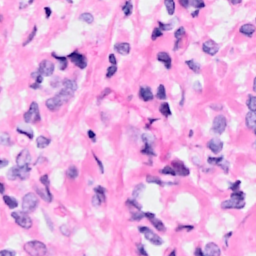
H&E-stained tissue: Breast